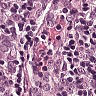
Metastatic tissue present: yes